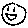
Label: smiley face